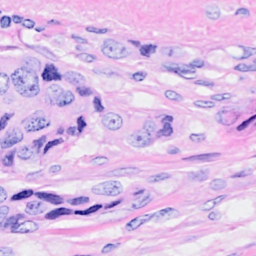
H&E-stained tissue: Breast